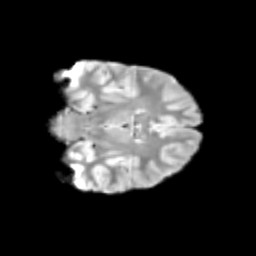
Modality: T2w
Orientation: coronal
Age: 10
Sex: male
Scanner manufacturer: siemens
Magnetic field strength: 3 T
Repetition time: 3.8 s
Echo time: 0.07 s